Question: I need to fetch records from a few tables in Oracle.
Query i have returns records as below.

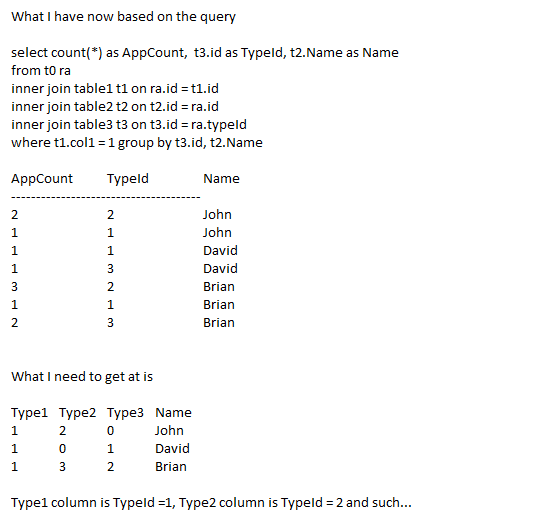
Answer: Use the group by and case when directly in your query as following:
'''
select
sum(case when t3.id = 1 then 1 end) as type1,
sum(case when t3.id = 2 then 1 end) as type2,
sum(case when t3.id = 3 then 1 end) as type3,
t2.name
from t0 ra
Join table1 t1 on t1.id = ra.id
Join table2 t2 on t2.id = ra.id
join table3 t3 on t3.id = ra.typeid
where t1.column1 = 1
Group by t2.name;
'''
Cheers!!